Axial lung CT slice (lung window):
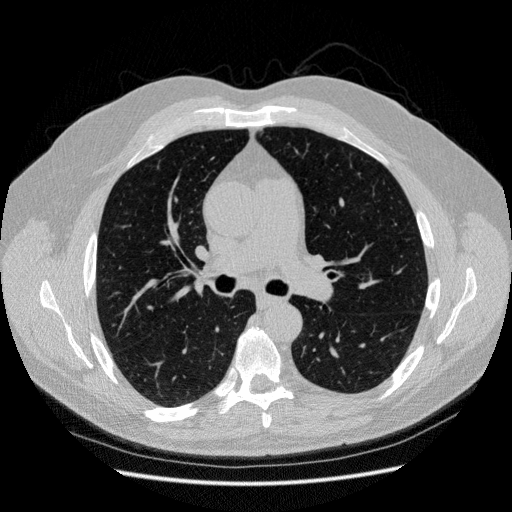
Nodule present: no